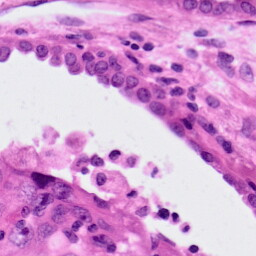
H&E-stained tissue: Lung